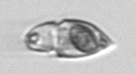
Label: Amphidinium